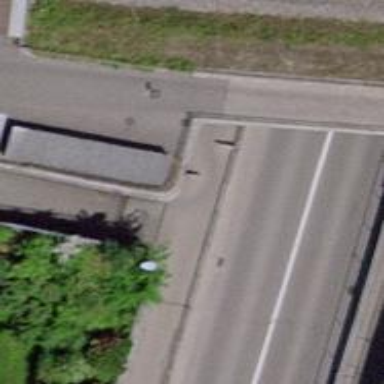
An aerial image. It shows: Asphalt footway.